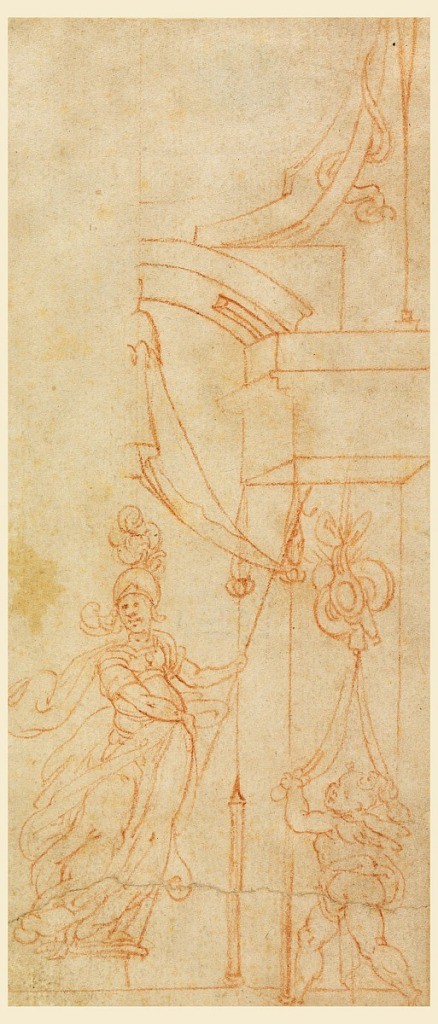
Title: Design with Minerva under an Arch
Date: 1590–1610
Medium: Red chalk on paper
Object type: Drawing
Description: The statue and the right of the ornamentation is shown. The architecture is of stone. A canopy hangs over the statue. A putto holds the ends of a bowknot to which a trophy is fastened, in front of the pilaster. The lower right part of the framing of an ovoid is shown over the arch.